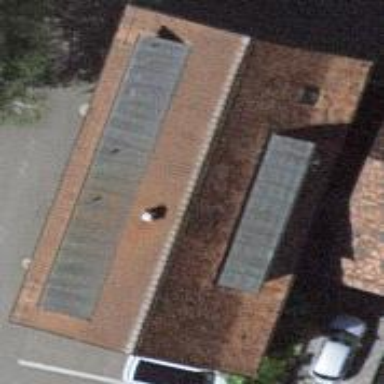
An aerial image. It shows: Gabled roof house.